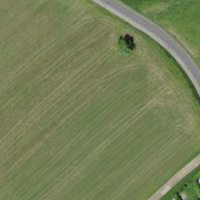
EUNIS habitat code: 52
Species observed at this site:
Milvus milvus